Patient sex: M
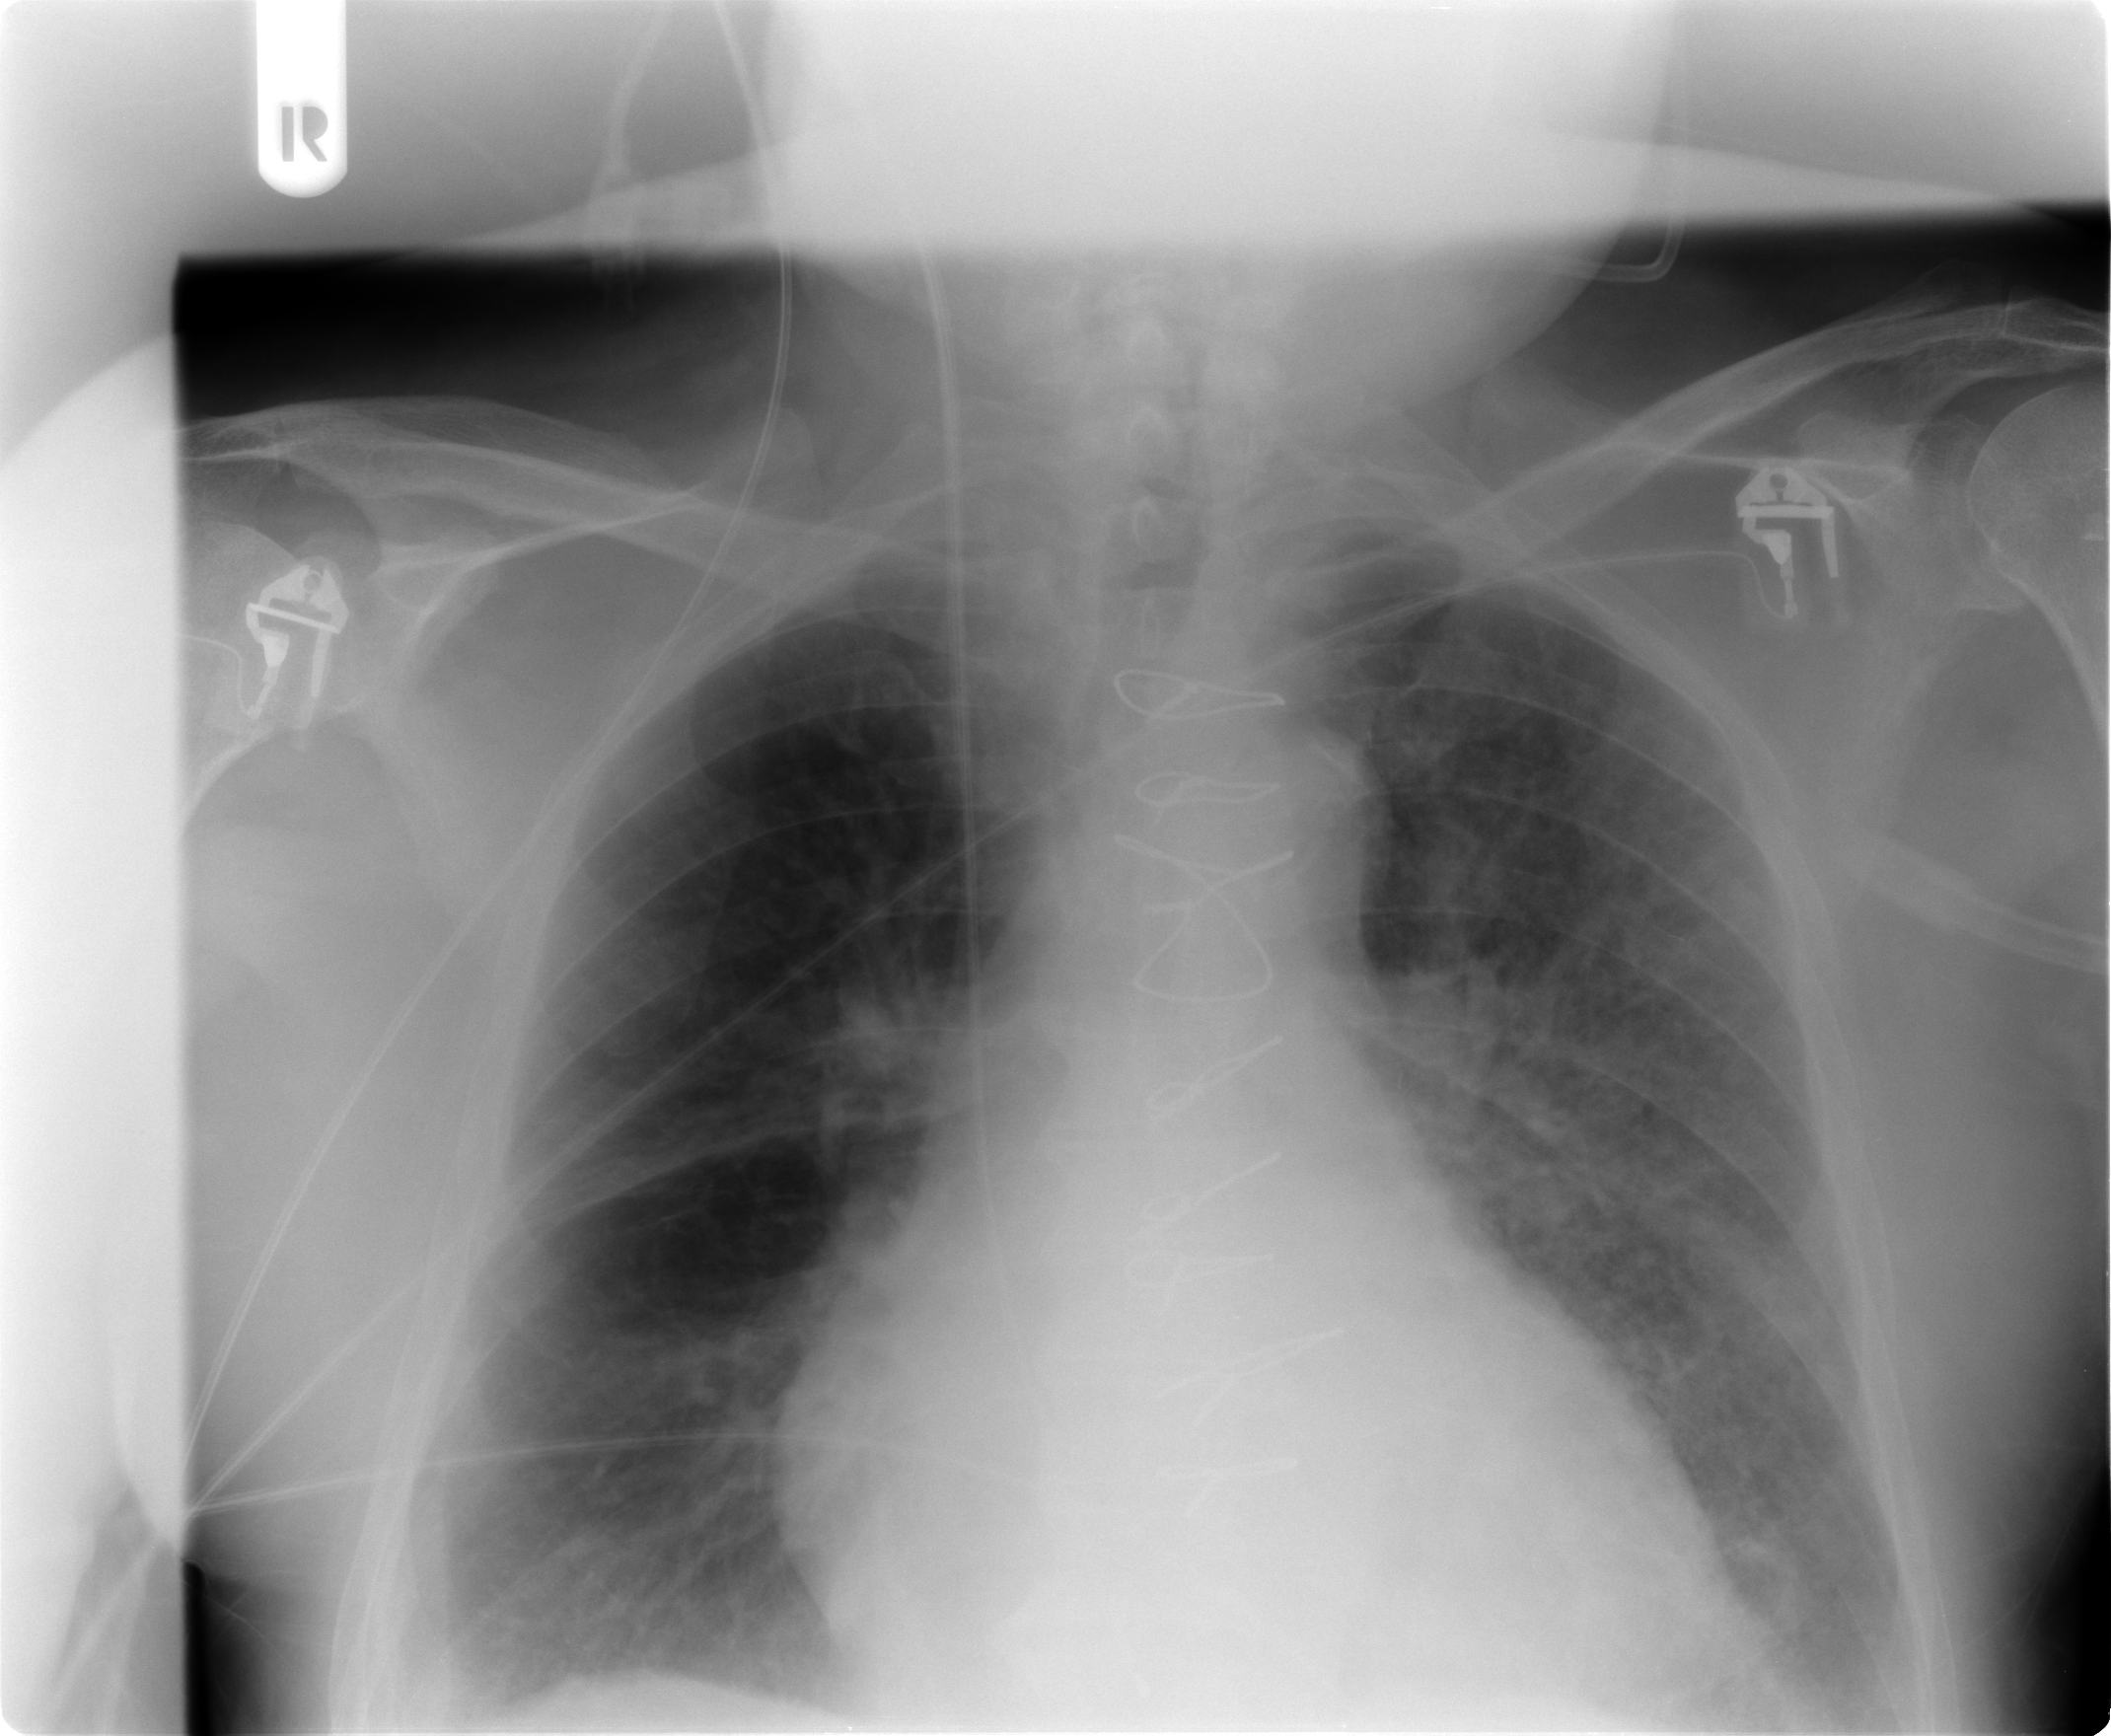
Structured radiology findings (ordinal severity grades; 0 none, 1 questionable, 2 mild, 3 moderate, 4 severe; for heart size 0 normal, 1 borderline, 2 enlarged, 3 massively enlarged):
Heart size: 2
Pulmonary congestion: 2
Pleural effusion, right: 0
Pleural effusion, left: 0
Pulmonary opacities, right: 0
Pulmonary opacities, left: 3
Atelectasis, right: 0
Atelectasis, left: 0